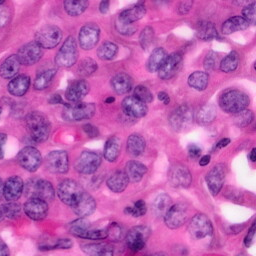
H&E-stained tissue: Pancreatic